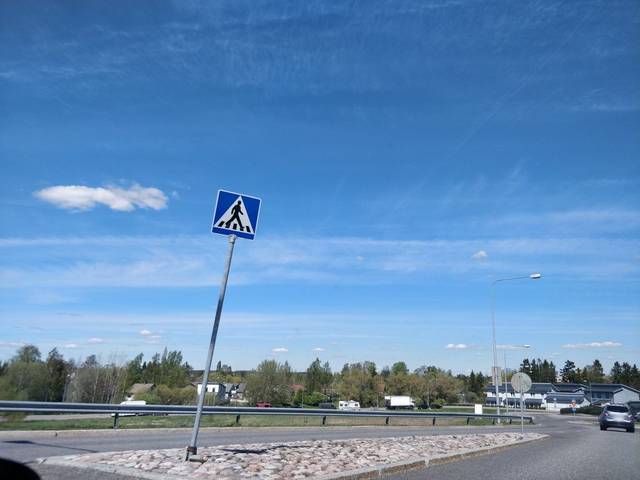
Region: Finland
Coordinates: 60.286, 25.014